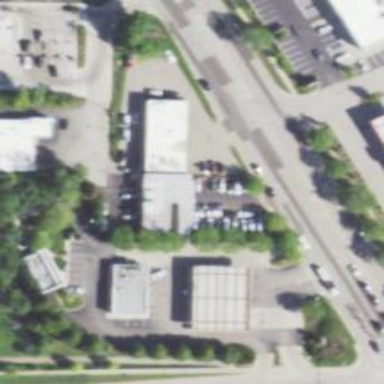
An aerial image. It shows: Car rental service.